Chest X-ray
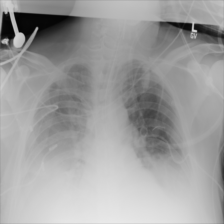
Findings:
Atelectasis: positive
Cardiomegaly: negative
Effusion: positive
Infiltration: positive
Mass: negative
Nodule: negative
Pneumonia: negative
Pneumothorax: negative
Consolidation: negative
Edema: negative
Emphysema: negative
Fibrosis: negative
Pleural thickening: negative
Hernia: negative